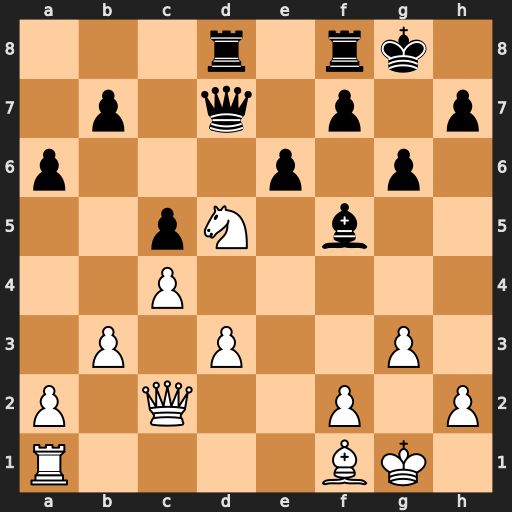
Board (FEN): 3r1rk1/1p1q1p1p/p3p1p1/2pN1b2/2P5/1P1P2P1/P1Q2P1P/R4BK1
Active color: w
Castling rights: -
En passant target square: -
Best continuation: Nf6+ Kh8 Nxd7